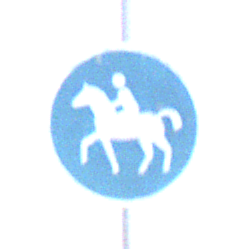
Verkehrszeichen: Reitweg
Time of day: SunriseSunset
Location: Outdoor (Nature)
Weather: PartlyCloudy
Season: NotSpecified
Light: Natural